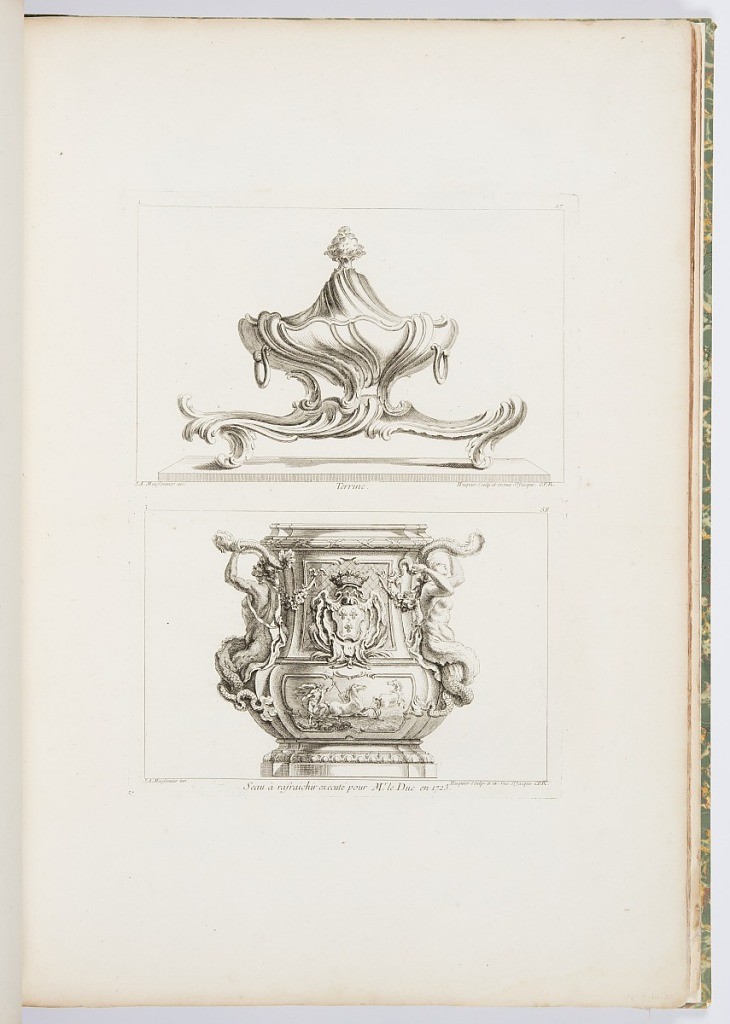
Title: Terrine, pl. 57 in Oeuvre de Juste-Aurele Meissonnier
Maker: Juste-Aurèle Meissonnier, French, b. Italy, 1695–1750
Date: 1748
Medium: Etching on off-white laid paper
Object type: Print
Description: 1921-6-212-22-a: Covered tureen (and stand) with a swirling shape, ...;     1921-6-212-22-b: 1st state. Wine cooler decorated with mythological...